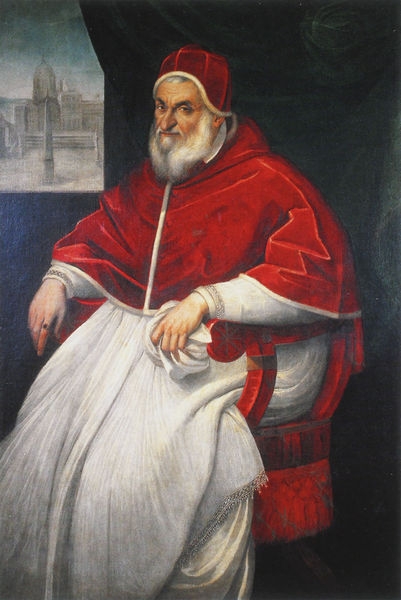
Titel: Bildnis Sixtus’ V
Künstler: Pietro Facchetti
Institution: Vatikan, Musei Vaticani
Schlagwörter: mann, umhang, weiß, sitzen, fenster, grau, hintergrund, hut, nase, stuhl, ausblick, rot, tuch, alt, bart, kappe, mütze, samt, bildnis, hände, portrait, porträt, vorhang, kirche, gewand, kutte, kopfbedeckung, armlehne, sitz, mauer, platz, kuppel, papst, kardinal, obelisk, schwar